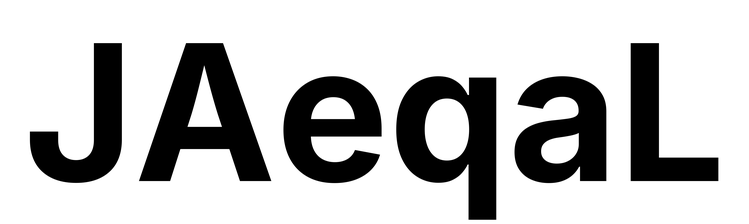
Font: Inter_Bold